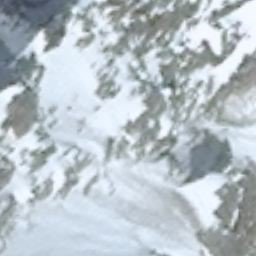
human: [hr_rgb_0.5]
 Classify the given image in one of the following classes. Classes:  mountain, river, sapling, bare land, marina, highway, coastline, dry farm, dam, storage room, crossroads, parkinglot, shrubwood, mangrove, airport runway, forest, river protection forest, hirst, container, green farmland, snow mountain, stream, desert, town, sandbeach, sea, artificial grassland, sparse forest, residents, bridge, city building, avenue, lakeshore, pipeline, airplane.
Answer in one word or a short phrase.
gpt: snow mountain